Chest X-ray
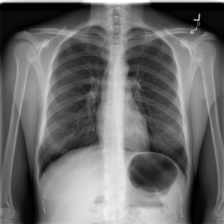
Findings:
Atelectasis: negative
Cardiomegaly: negative
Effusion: negative
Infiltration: negative
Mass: negative
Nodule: negative
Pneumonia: negative
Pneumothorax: negative
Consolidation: negative
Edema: negative
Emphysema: negative
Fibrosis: negative
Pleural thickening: negative
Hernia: negative